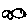
Label: fish